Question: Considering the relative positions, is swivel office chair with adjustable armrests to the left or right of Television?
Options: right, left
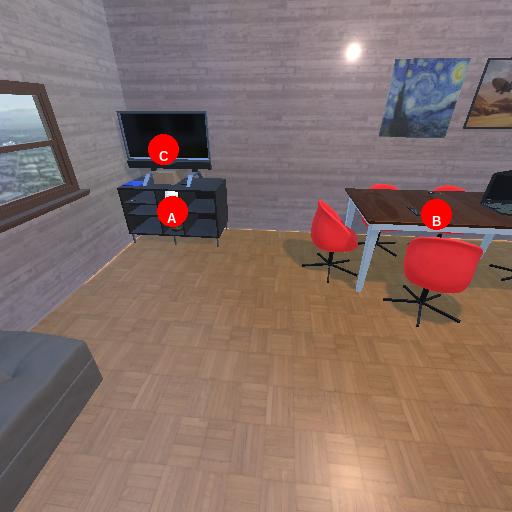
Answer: right